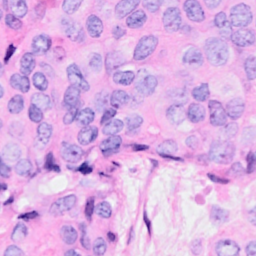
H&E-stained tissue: Breast